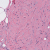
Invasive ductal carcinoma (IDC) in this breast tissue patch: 0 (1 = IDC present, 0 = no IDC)